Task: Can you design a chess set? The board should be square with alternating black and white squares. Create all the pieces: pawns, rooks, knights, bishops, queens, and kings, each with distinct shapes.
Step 3617:
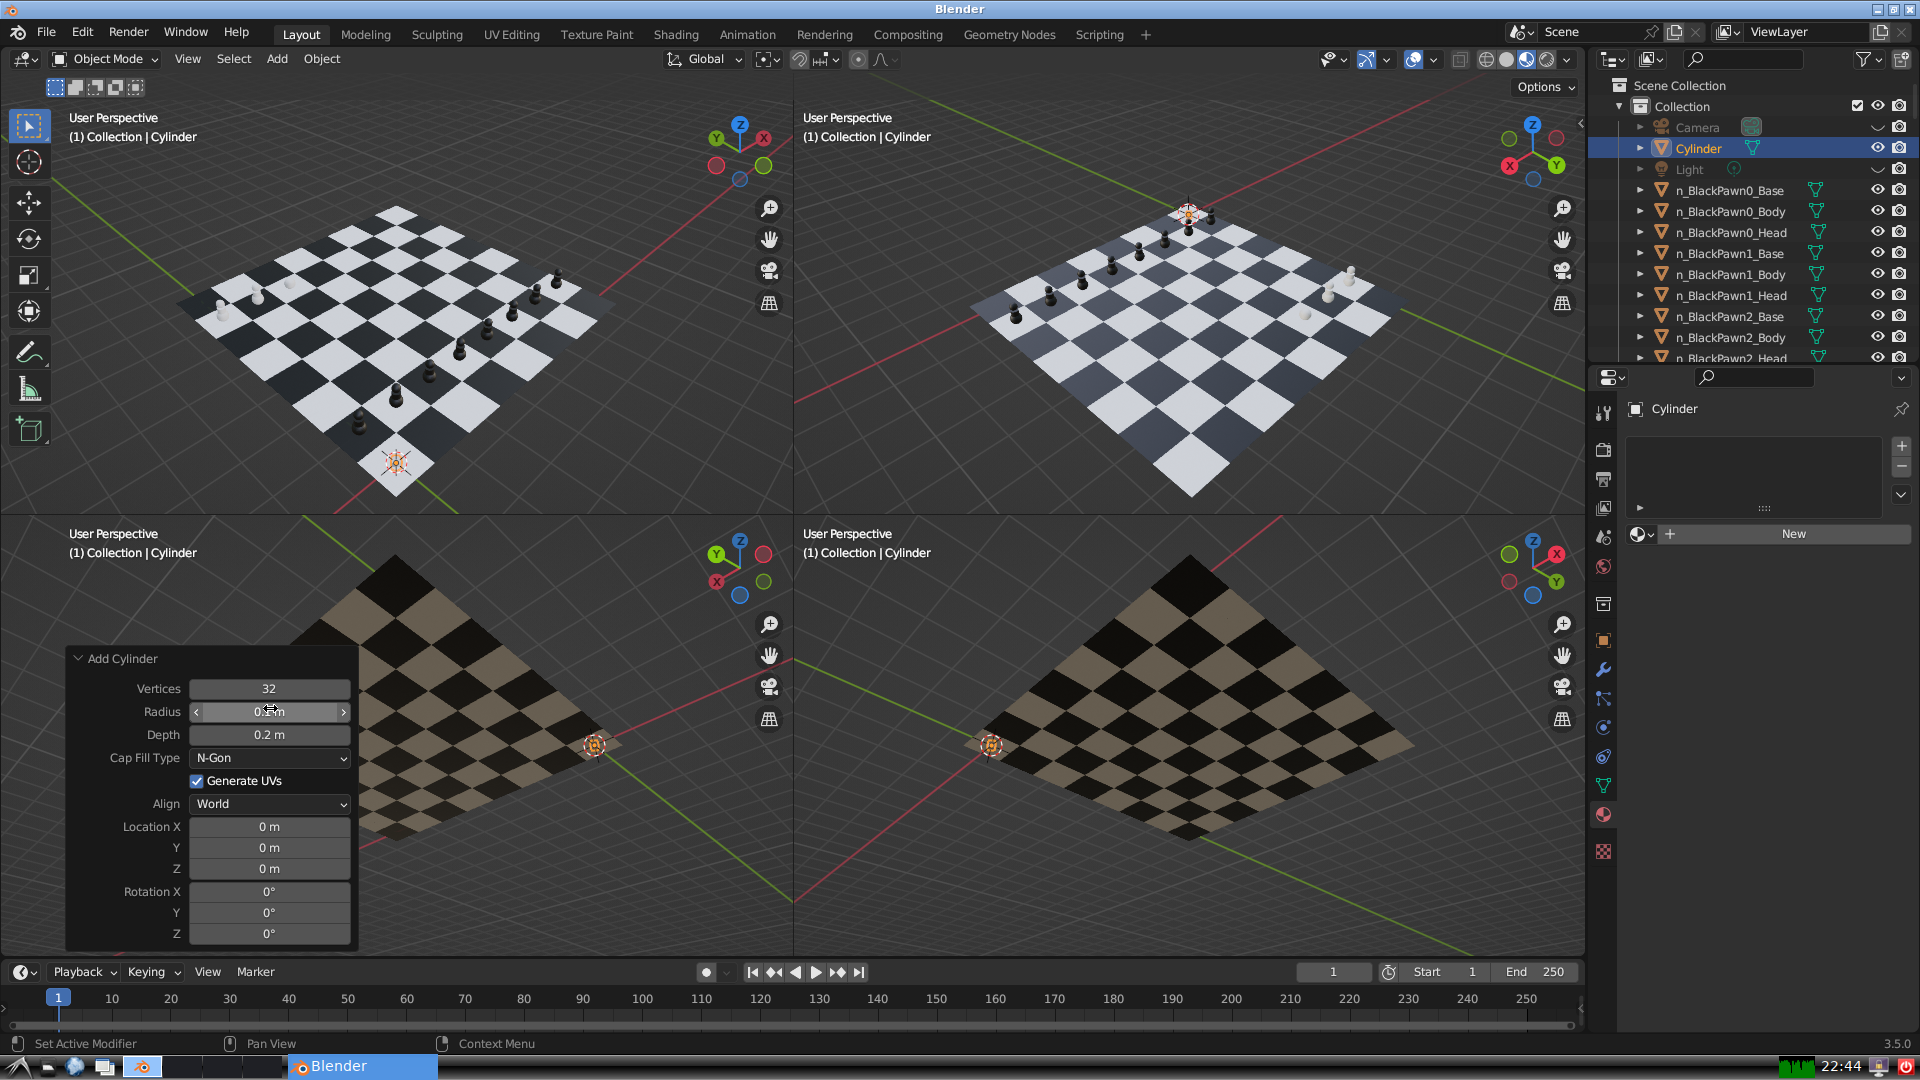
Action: {"mouse_move": [960, 540]}